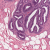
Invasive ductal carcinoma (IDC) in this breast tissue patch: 0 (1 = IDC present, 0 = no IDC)